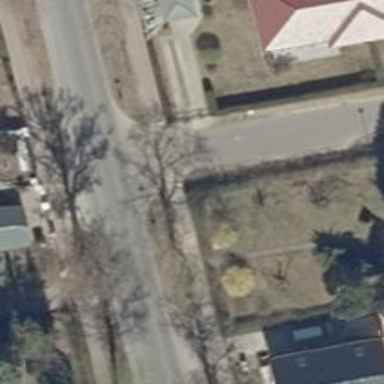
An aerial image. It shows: Unmarked road crossing.